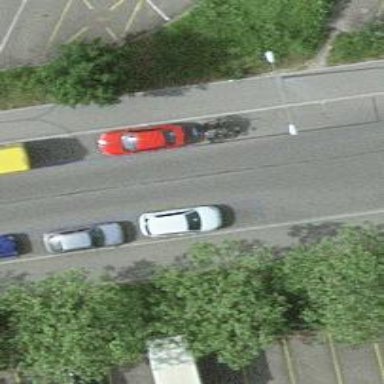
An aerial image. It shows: Bicycle rental service.